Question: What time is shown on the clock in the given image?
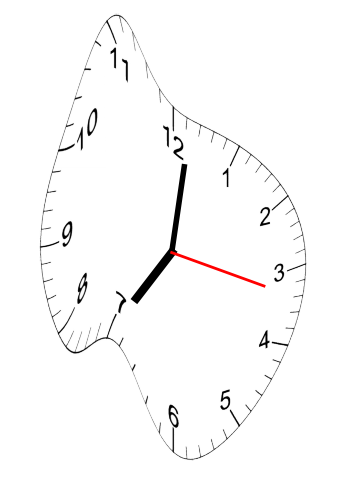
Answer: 07:01:17